Question: Please don't suggest I stop using '<input type="submit">' I need to support non javascript-enabled users.
I have a submit button, and on ':hover' I apply a border to it. However I have noticed that in Firefox 15 and IE7 the border gets applied to the inside of the element. This appears to be because I have set a fixed 'width' and a 'height' to the element and behaves normally once I remove them. However due to browser inconsistencies I need the width and height to ensure the submit button is the same size in all browsers.

Does anyone know how to prevent the border from being drawn inside the element?
Relevant CSS:
'''
#searchform .submit {
vertical-align: middle;
float: right;
height: 31px;
width: 31px;
position: relative;
left: -4px;
margin-right: -4px;
background-image: url(library/images/search-icon.png);
background-position: center center;
background-repeat: no-repeat;
background-color: #ffffff;
border: none;
-webkit-border-bottom-right-radius: 5px;
-webkit-border-top-right-radius: 5px;
-moz-border-radius-bottomright: 5px;
-moz-border-radius-topright: 5px;
border-bottom-right-radius: 5px;
border-top-right-radius: 5px;
}
#searchform .submit:hover {
margin: -2px -6px 0px 0px;
border: 2px solid #000;
}
'''
Relevant HTML:
'''
<input type="submit" value="" class="submit btn" />
'''
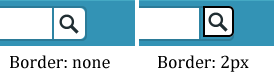
Answer: Wonder if there is a 'box-sizing' property being applied to this input. 'box-sizing: border-box' would cause border & padding to occur within width and height. I wonder if you're using a CSS template that uses the '* { box-sizing: border-box; }' technique. Try
'''
#searchform .submit { box-sizing: content-box; }
'''